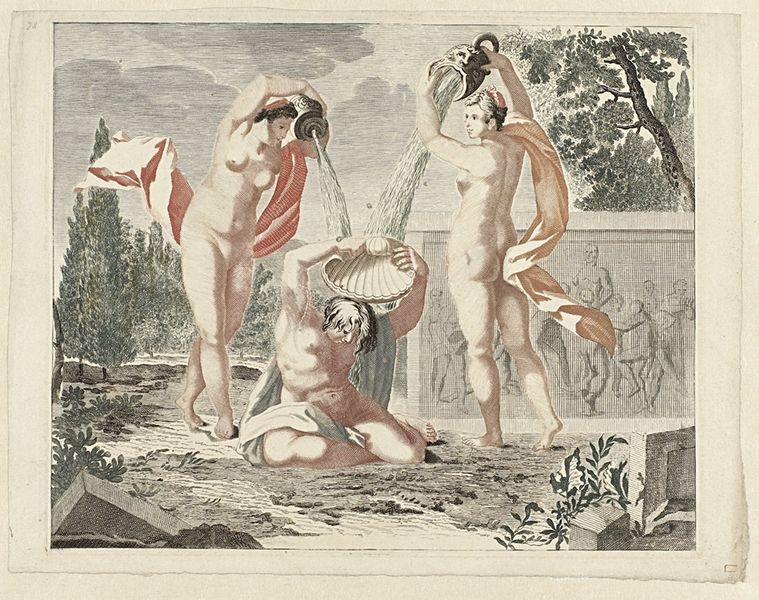
Titel: Twee vrouwen gieten water over een man
Künstler: Johan Teyler
Standort: Amsterdam
Institution: Rijksmuseum
Schlagwörter: mann, nackt, wasser, frauen, frau, park, tücher, amphoren, garten, grafik, erotik, waschen, krüge, muschel, ton gefäse